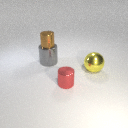
large gray metal cylinder to the left of large yellow metal sphere